Question: I am getting these characters as a JSON response :

This characters should be translated to Ukrainian word Aktivnaia
How can I decode this set of characters, tried it with java URLDecoder, no luck so far, any ideas ?
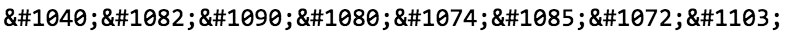
Answer: The encoding is <URL>' to decode it.
Also, consider fixing the server side to use JSON '\uNNNN' encoding for character literals instead.